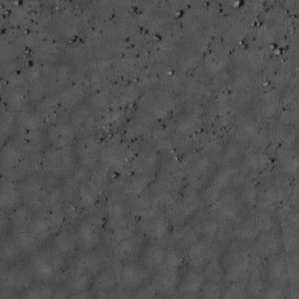
Label: non_frost